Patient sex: F
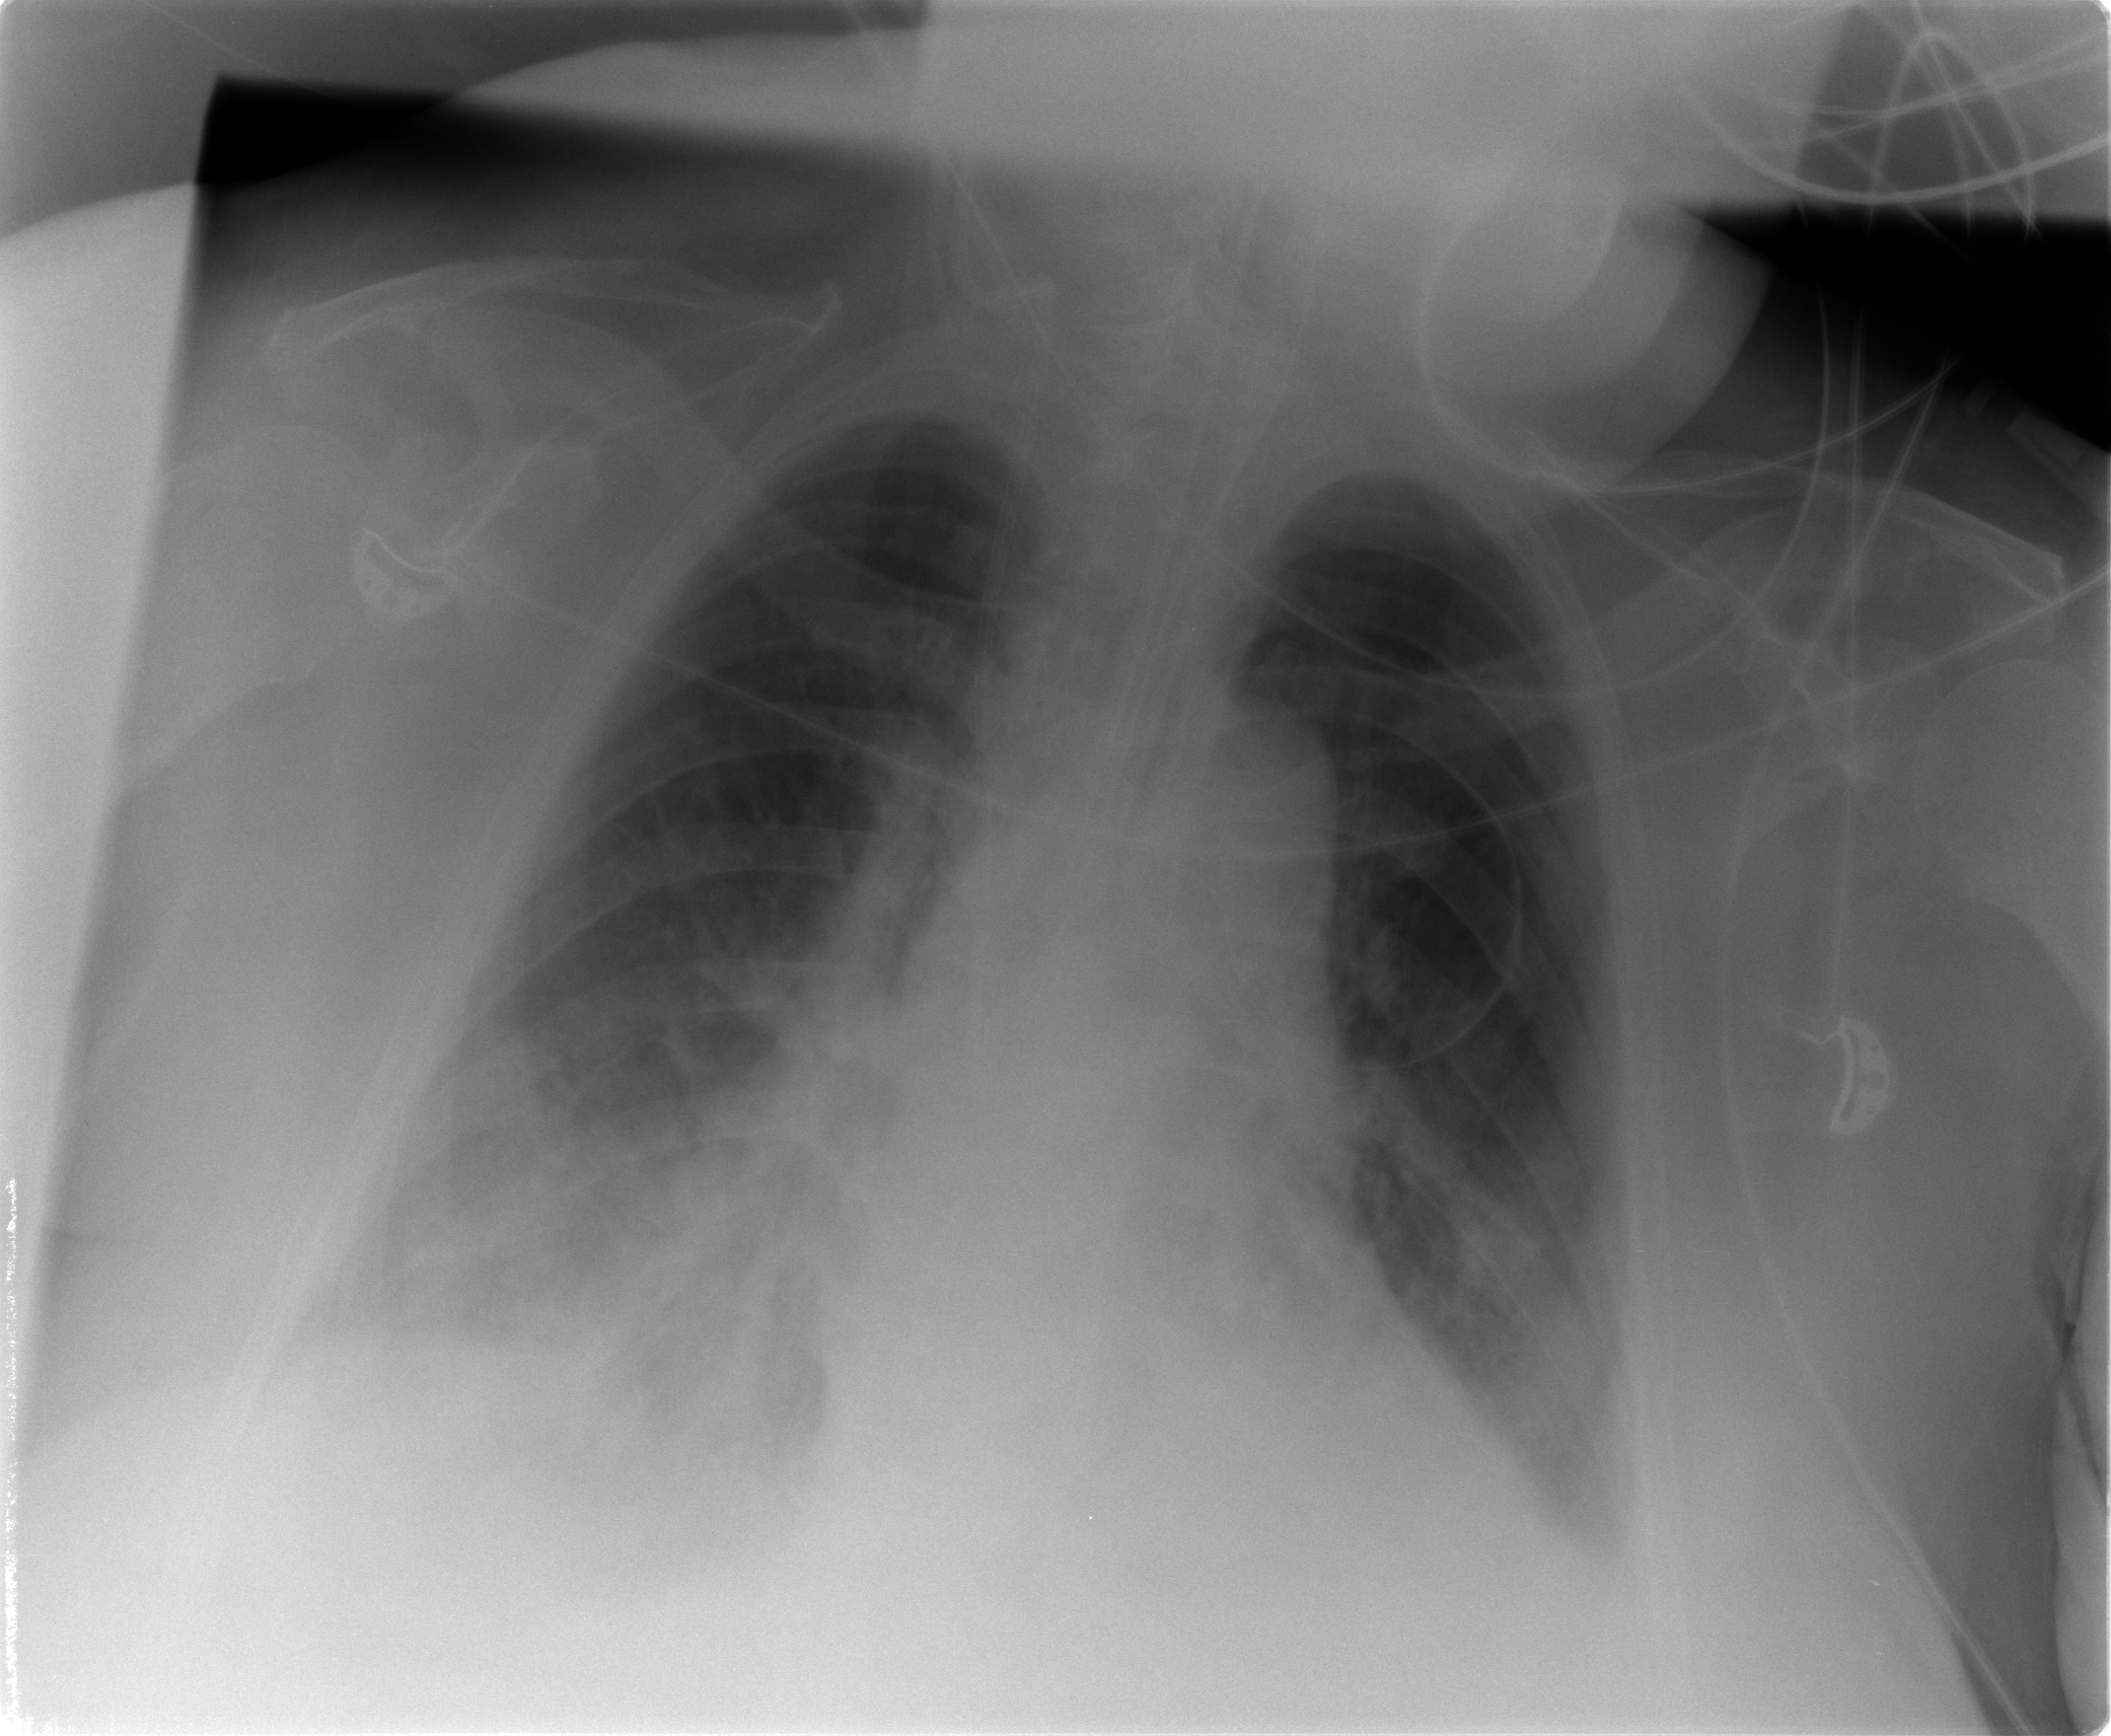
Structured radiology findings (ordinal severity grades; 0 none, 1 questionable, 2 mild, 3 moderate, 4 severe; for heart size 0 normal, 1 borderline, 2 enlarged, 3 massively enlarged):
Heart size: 0
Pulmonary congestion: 2
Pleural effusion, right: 2
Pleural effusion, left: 2
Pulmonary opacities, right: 2
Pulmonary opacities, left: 0
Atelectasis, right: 2
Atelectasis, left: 2